Field crop: maize
Growth stage: 1
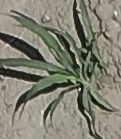
Species: sorghum